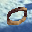
Label: 0